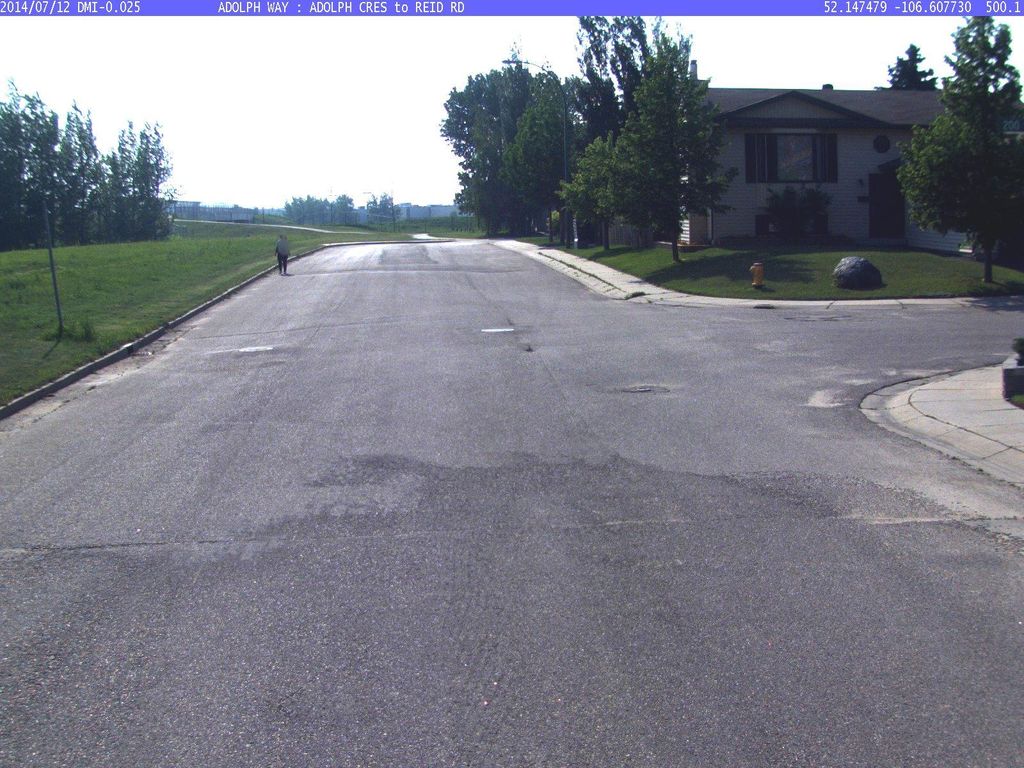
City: saskatoon